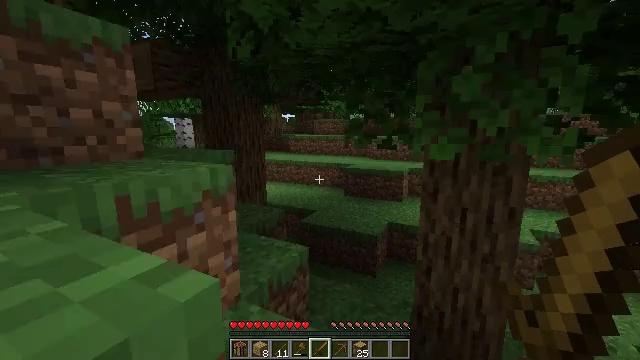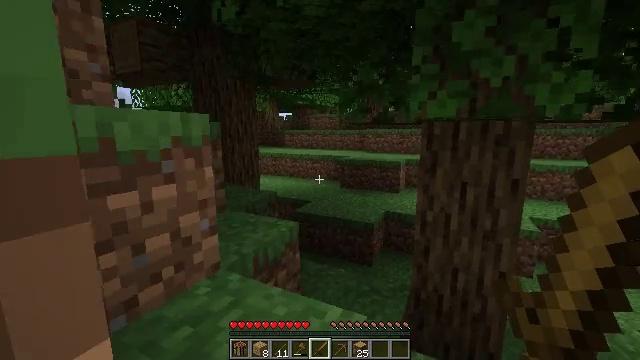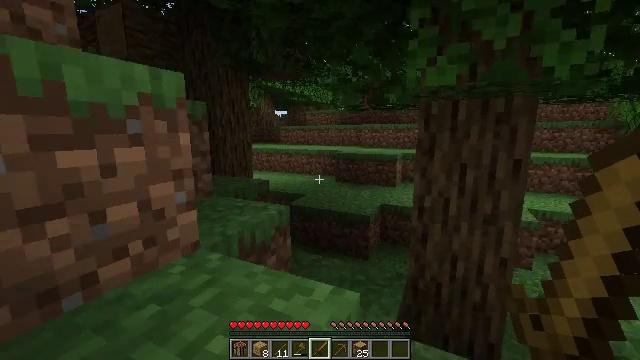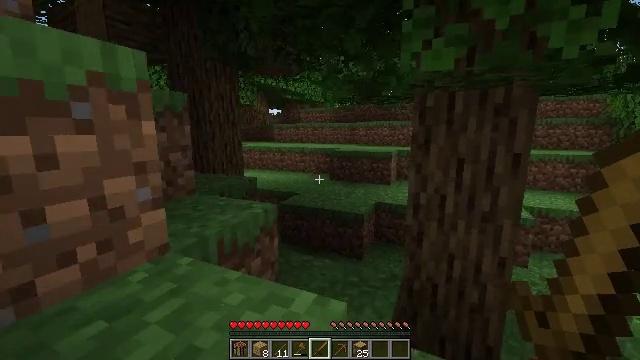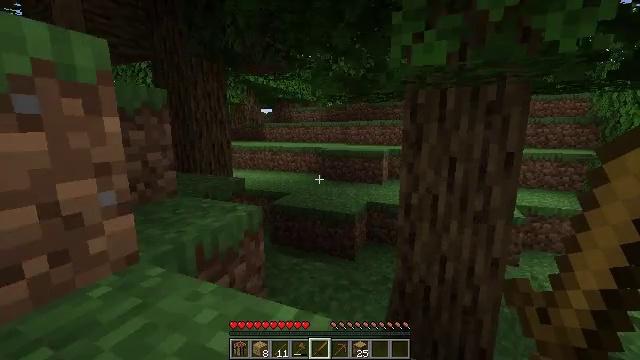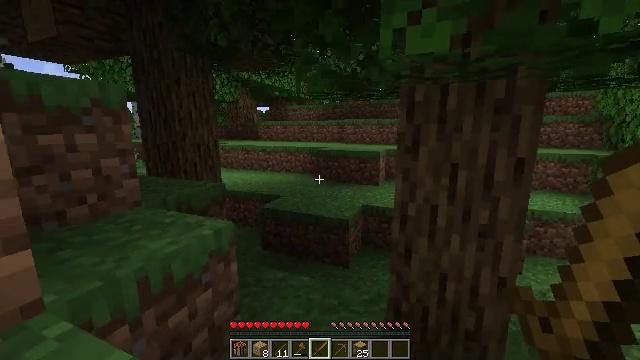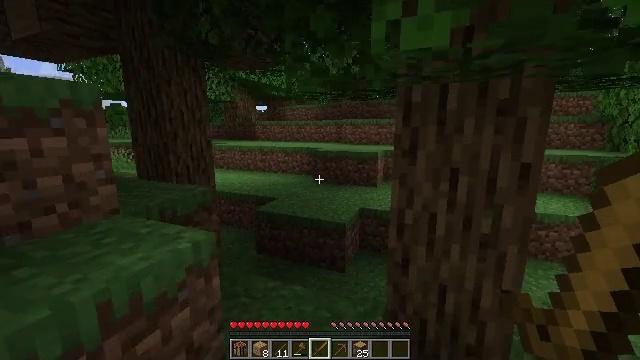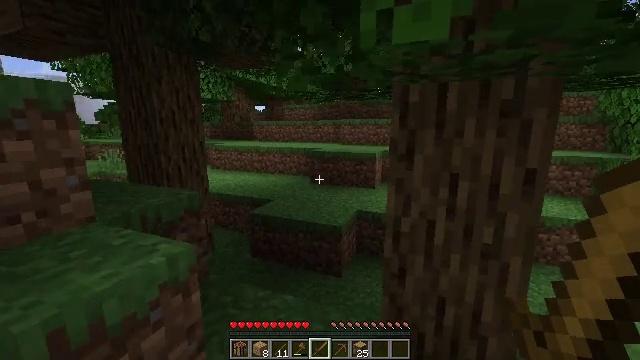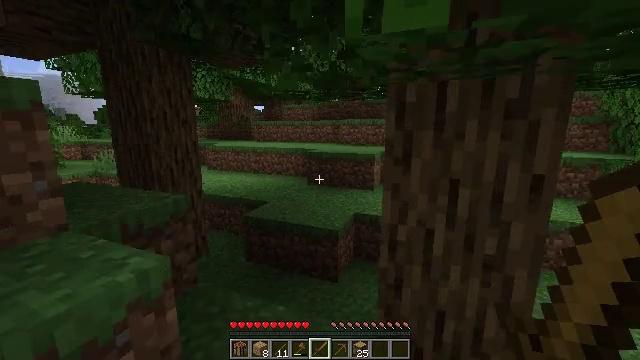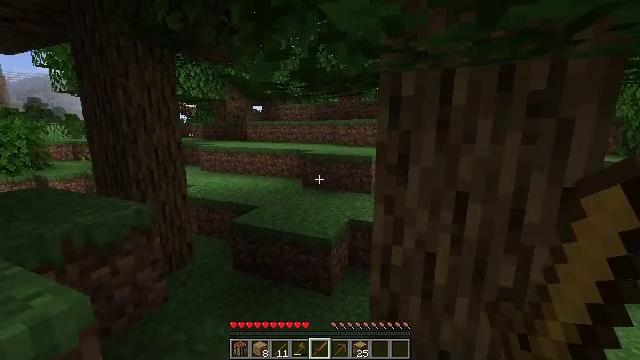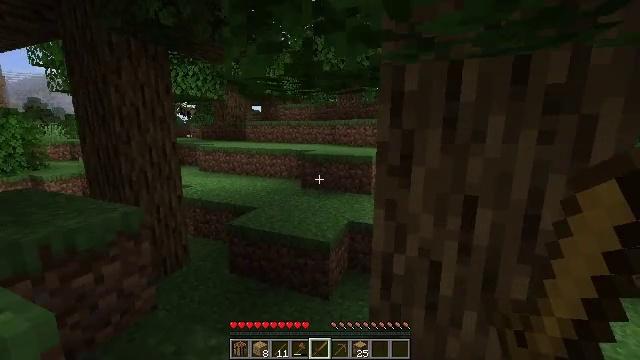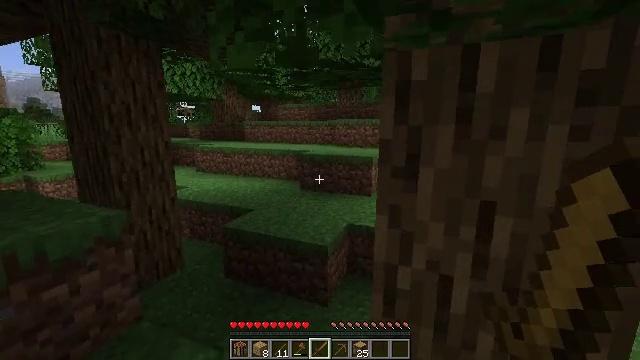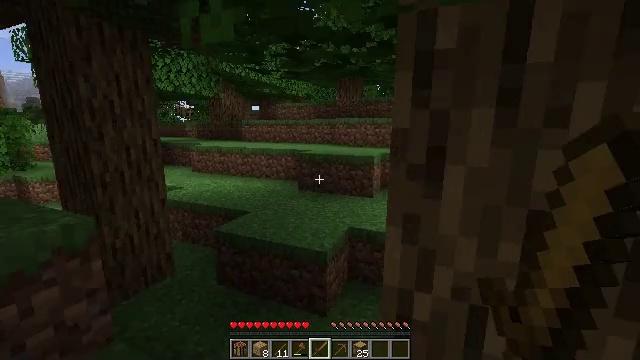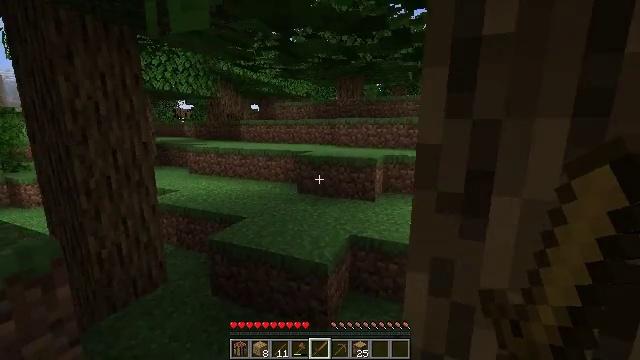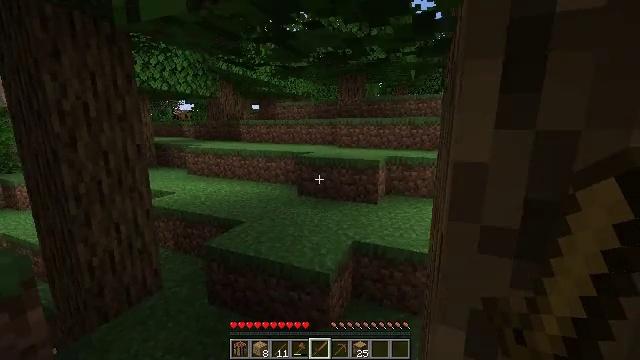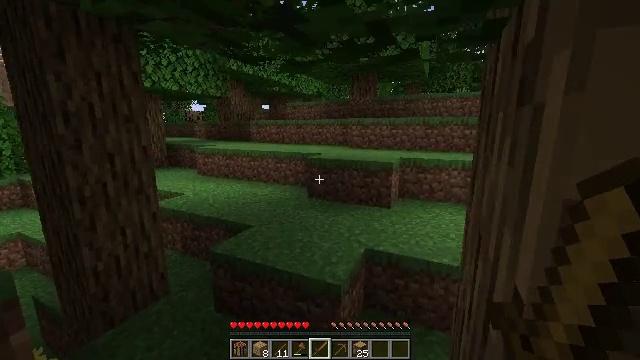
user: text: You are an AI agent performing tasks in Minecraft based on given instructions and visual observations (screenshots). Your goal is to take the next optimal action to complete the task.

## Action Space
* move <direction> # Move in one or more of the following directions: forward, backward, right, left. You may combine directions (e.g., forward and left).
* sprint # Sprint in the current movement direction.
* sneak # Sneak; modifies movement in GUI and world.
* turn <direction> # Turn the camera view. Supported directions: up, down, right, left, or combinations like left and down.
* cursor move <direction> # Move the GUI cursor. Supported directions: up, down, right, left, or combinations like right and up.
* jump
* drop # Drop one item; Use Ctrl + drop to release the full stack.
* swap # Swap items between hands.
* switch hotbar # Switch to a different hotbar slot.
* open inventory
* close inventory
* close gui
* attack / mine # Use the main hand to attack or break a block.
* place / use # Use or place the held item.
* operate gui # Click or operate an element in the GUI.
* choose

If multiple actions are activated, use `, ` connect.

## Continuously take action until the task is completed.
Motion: motion action
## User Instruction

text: Mine the rose bush in the garden.
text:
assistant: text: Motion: move forward
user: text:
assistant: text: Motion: move forward
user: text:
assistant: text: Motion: move forward, turn right
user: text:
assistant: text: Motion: move forward, turn right
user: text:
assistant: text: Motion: move forward
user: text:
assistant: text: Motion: move forward
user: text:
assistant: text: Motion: move forward
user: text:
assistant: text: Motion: move forward
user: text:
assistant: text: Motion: move forward
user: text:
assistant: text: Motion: move forward
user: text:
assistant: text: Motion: move forward
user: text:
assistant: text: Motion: move forward
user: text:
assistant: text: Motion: move forward
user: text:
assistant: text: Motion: move forward
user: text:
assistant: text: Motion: move forward, turn left
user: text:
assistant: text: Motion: move forward, turn left
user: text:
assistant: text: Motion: move forward, turn left and up
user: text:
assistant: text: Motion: move forward
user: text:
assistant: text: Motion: move forward
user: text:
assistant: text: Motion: move forward
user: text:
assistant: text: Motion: move forward
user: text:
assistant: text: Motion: move forward
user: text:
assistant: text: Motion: move forward
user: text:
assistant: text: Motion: move forward
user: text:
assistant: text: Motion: move forward
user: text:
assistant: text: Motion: move forward
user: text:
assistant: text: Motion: move forward
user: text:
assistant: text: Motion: move forward
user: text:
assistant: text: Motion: move forward
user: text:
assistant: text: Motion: move forward, turn left